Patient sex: F
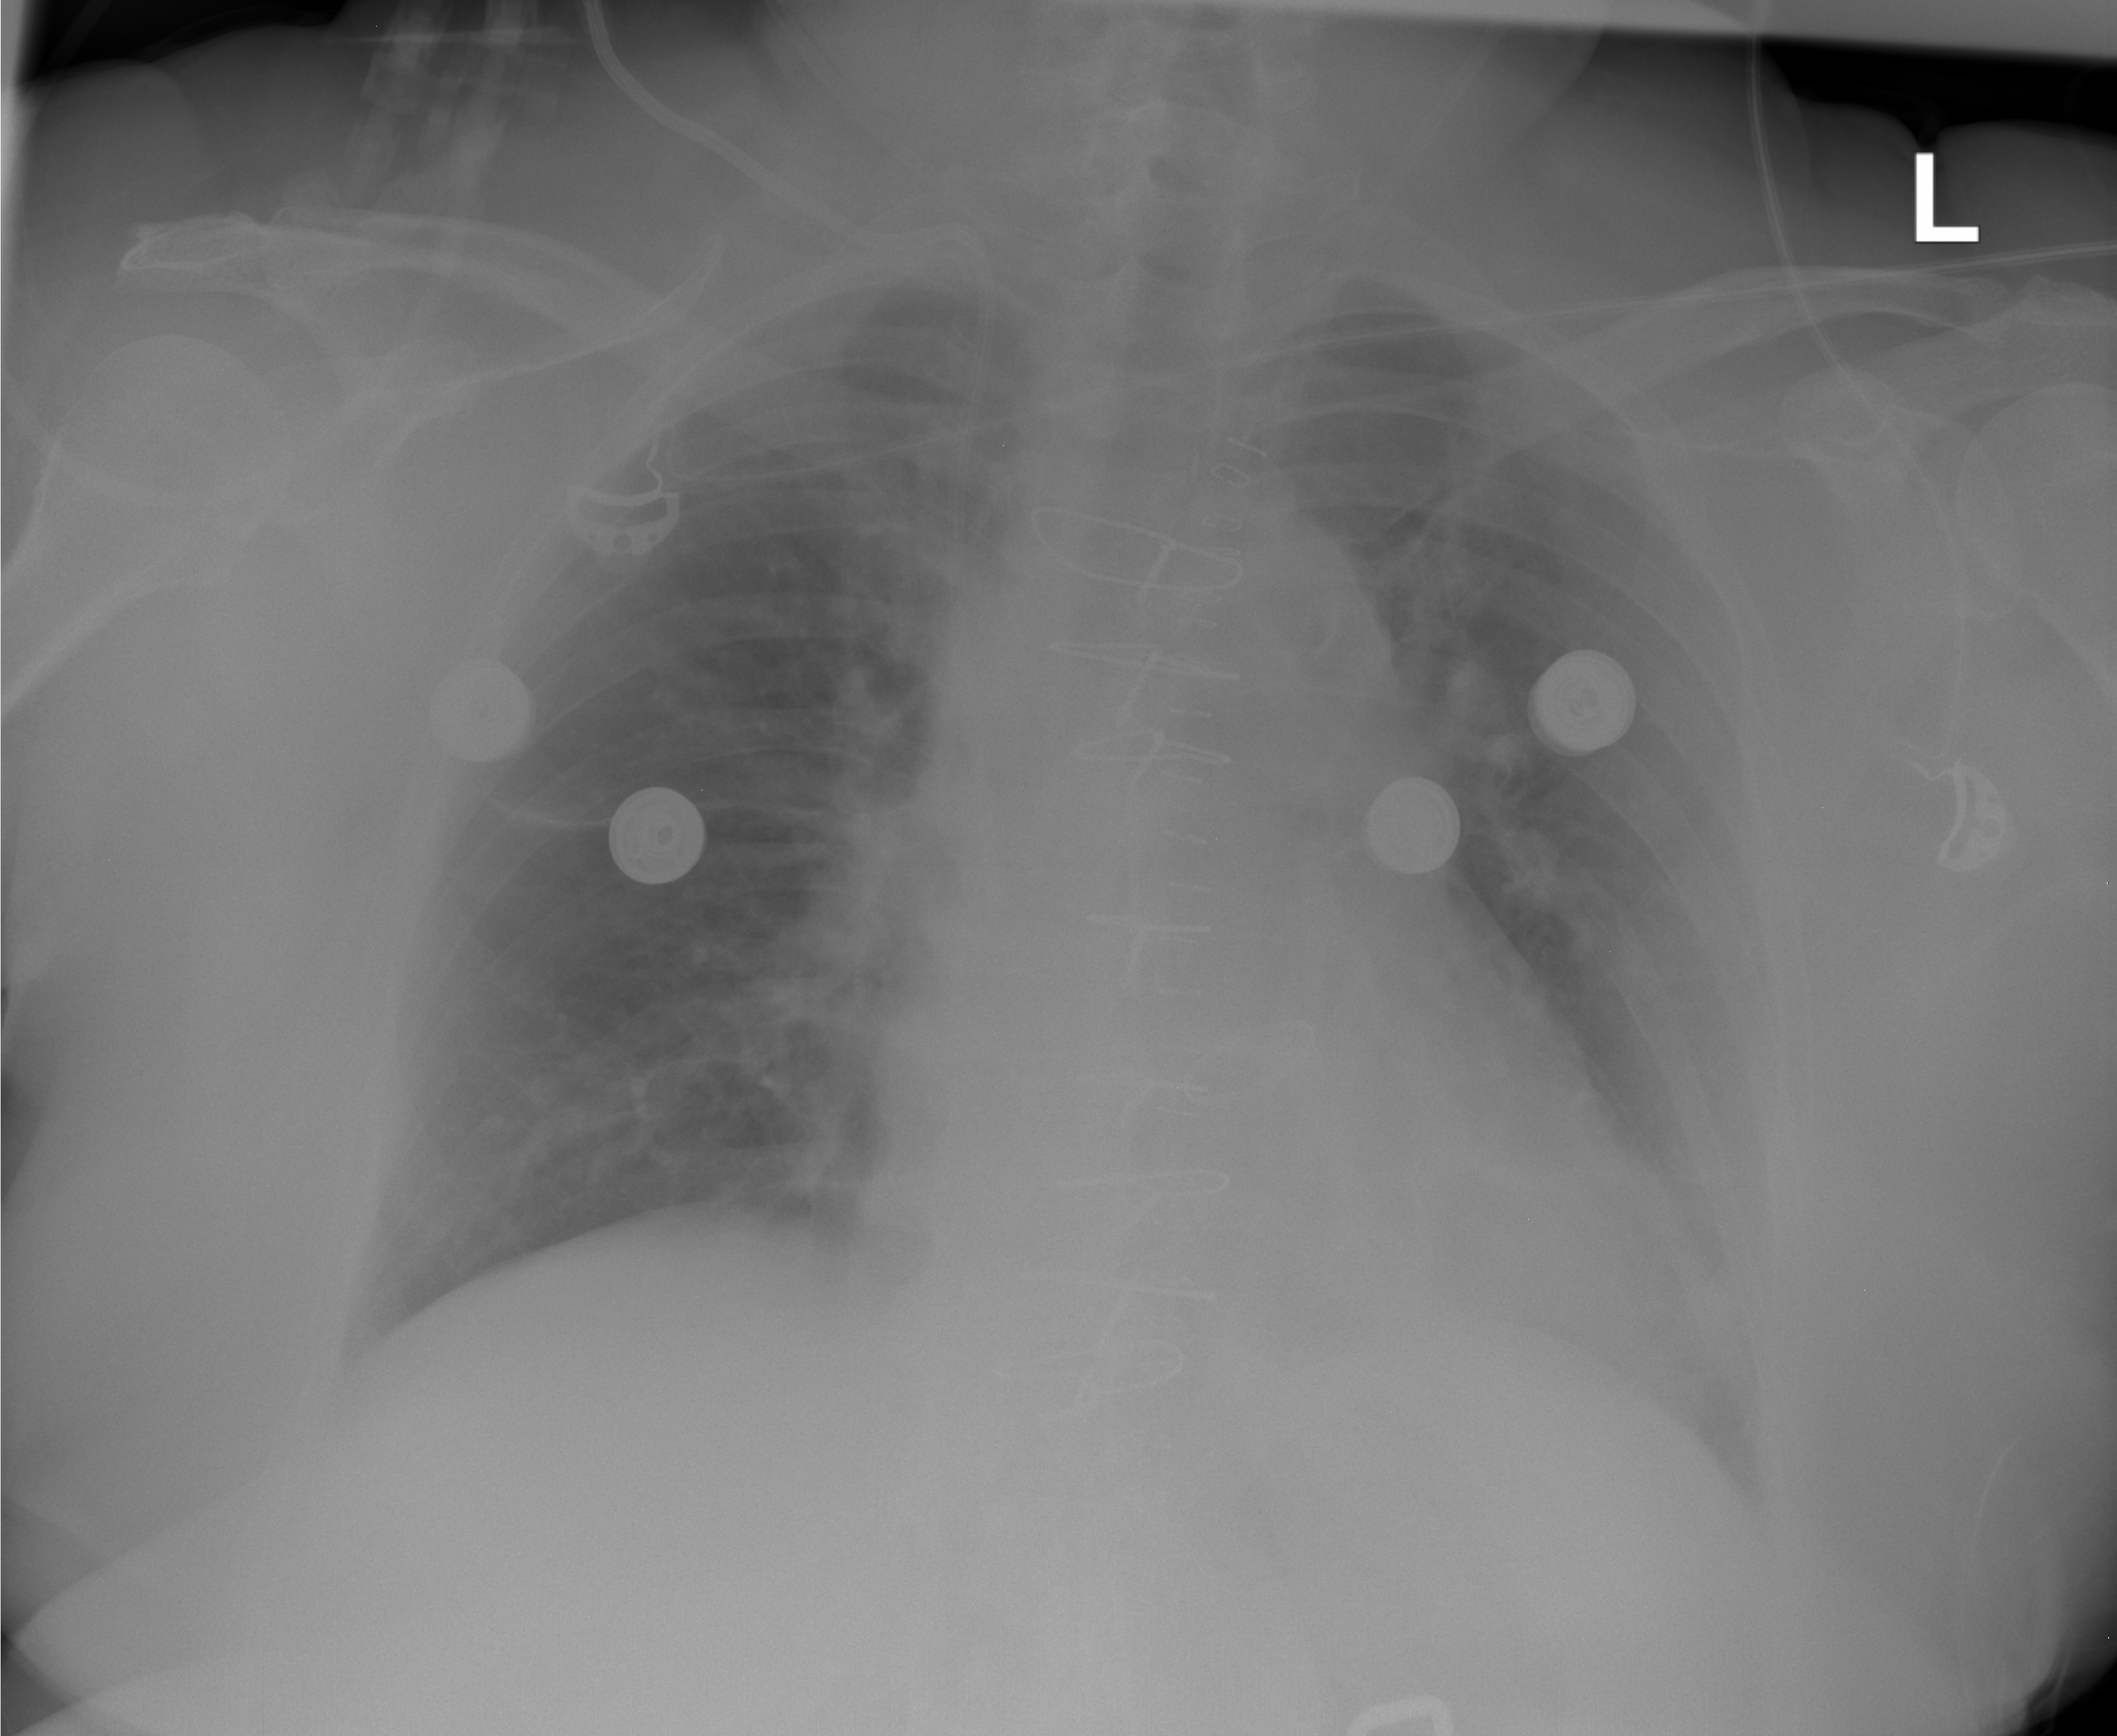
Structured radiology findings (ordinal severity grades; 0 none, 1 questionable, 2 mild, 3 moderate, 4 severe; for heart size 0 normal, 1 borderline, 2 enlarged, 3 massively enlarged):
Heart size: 2
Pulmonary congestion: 2
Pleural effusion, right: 0
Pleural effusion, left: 0
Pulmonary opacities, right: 0
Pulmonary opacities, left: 0
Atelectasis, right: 0
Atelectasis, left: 2